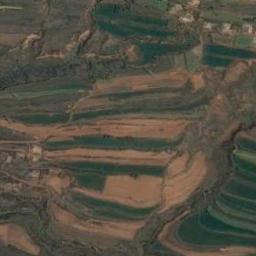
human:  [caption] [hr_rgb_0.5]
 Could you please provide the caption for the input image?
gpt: The bare and green terrace is next to some trees .

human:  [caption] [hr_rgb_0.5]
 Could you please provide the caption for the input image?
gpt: A large layer of brown and green mixed terraces .

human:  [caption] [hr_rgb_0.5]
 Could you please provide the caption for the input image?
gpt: There are many plants on the terrace .

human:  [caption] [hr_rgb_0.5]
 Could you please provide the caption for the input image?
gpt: Half of the terraces are full of crops, and the other half are empty .

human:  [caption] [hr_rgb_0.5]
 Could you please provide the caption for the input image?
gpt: There are some yellow terraces and green ones .